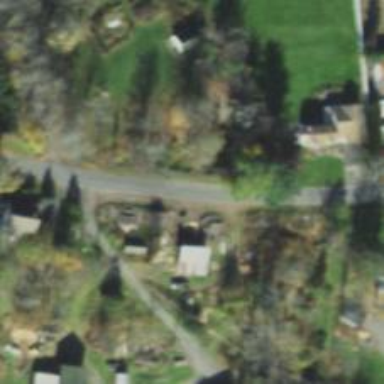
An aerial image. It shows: Tertiary road.